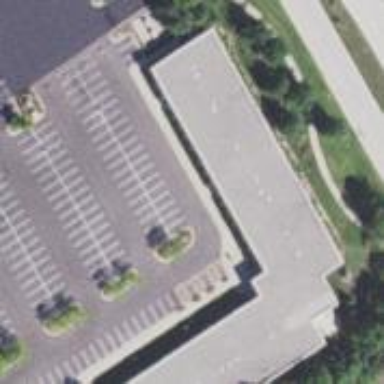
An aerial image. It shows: Office building.